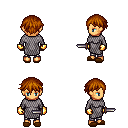
a pixel art fantasy rpg character, female body template, human, tanned skin, chain mail, metal pants, brunette short bangs hairstyle, gold gloves, brown slippers, dagger, four views (front, back, left, right), 2x2 character sprite sheet, small pixel art, hard edges, no anti-aliasing